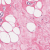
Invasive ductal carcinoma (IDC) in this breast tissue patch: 0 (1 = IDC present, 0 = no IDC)